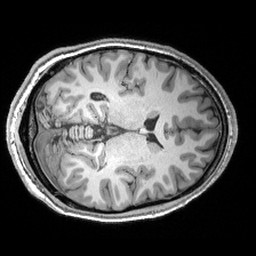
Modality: T1w
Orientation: axial
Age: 23
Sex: male
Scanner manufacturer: siemens
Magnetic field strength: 3 T
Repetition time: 2.53 s
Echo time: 0.00299 s